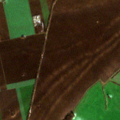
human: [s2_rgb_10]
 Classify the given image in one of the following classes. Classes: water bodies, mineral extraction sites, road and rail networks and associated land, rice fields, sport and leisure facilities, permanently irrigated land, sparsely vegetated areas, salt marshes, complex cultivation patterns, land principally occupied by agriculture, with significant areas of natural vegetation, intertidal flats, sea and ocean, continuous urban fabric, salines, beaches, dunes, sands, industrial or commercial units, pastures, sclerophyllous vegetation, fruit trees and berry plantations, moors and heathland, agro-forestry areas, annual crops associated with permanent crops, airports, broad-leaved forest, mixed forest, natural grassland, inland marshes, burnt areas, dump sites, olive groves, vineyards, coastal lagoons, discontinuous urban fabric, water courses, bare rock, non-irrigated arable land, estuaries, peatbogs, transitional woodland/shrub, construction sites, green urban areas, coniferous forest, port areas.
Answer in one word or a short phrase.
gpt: non-irrigated arable land, broad-leaved forest